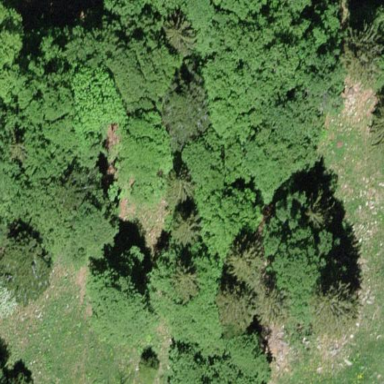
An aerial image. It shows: Mixed forest with variety of leaf types and cycles.